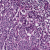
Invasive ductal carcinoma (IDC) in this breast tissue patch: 1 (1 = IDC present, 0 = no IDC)